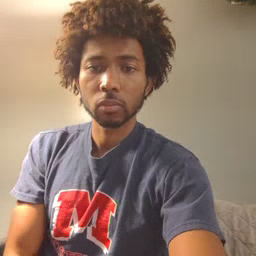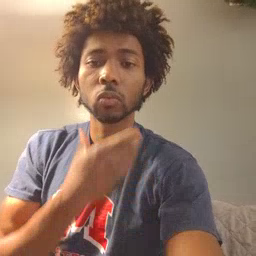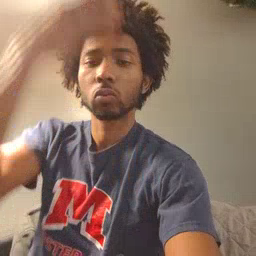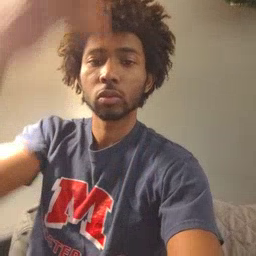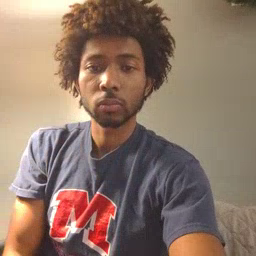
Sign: giraffe